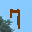
Label: 7